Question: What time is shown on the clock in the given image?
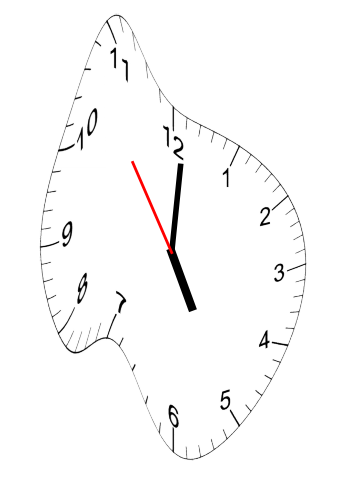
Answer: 05:00:54